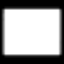
Label: leaf